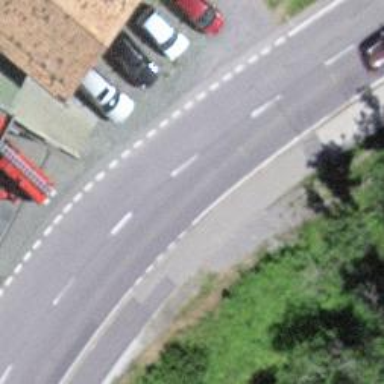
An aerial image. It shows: Bus stop with designated public transport stop position.